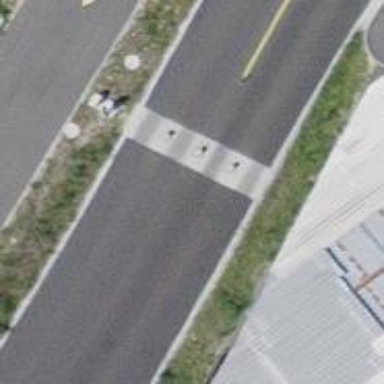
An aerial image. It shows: Rising bollard serving as barrier.